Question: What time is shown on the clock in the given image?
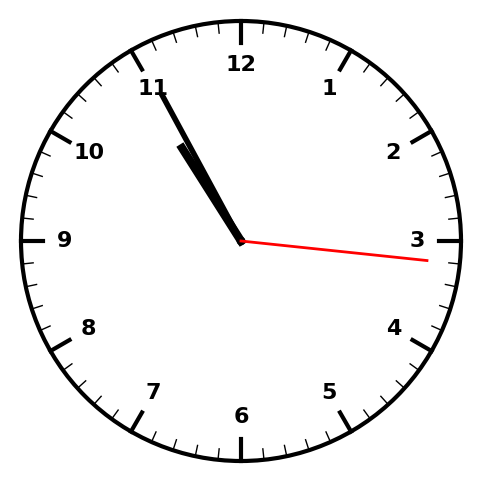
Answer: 10:55:16